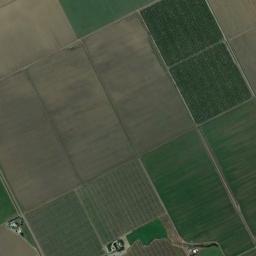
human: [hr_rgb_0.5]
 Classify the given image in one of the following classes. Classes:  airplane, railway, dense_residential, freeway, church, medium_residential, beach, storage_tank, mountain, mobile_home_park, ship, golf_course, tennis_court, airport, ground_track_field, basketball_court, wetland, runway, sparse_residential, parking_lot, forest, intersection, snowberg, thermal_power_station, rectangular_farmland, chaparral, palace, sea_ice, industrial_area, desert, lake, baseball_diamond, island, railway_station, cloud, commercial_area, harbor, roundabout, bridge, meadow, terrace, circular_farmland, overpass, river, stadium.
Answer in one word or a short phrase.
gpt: rectangular_farmland